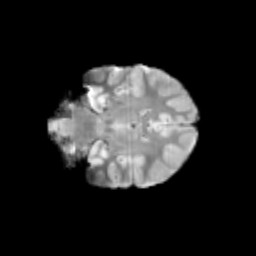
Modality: T2w
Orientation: coronal
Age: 12
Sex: male
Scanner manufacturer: siemens
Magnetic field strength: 3 T
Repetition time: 3.8 s
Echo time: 0.07 s